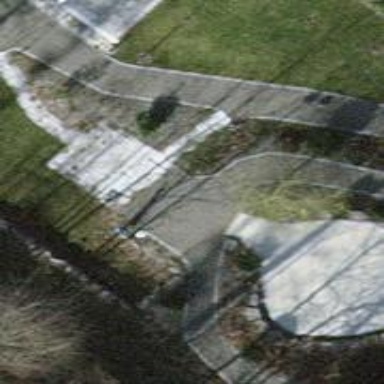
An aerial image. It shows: Road with steps.